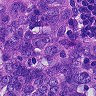
Metastatic tissue present: yes